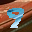
Label: 9